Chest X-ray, PA view. Patient: 33 years old, sex F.
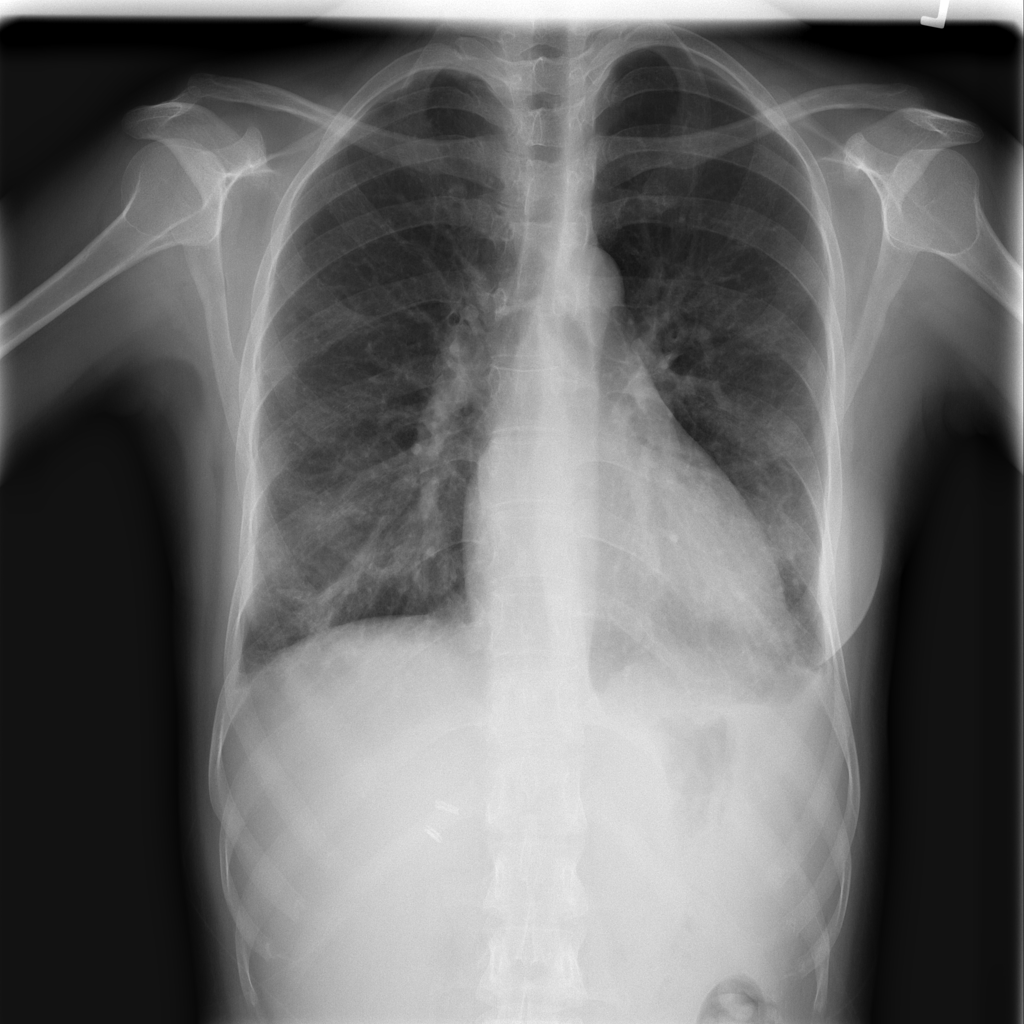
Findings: No Finding